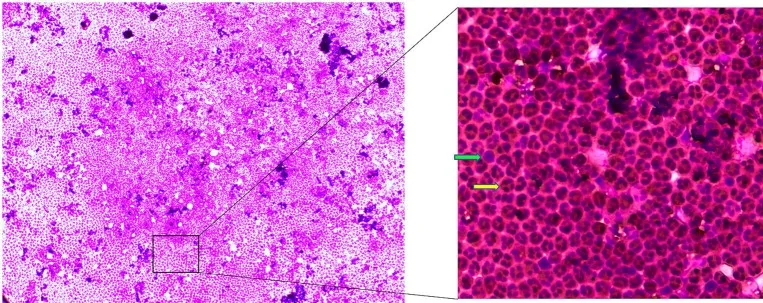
May-Grunwald-Giemsa stained cerebrospinal fluid (CSF) cell image: Visible are hypersegmented neutrophil granulocytes (), as well as occasional mononuclear cells ().
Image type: pathology (giemsa)